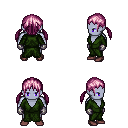
a pixel art fantasy rpg character, male body template, dark elf, purple skin, green robe, gold greaves, pink twin-tailed hairstyle, metal gloves, maroon shoes, four views (front, back, left, right), 2x2 character sprite sheet, small pixel art, hard edges, no anti-aliasing